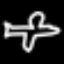
Label: airplane